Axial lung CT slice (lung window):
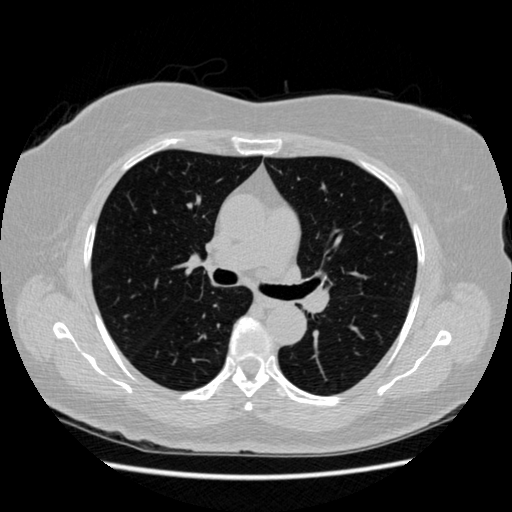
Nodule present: no